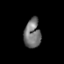
Tissue: prostate
Cell type: T cells
Senescence score: 0.2363
Nuclear area (px): 474
Mean DAPI intensity: 114.888